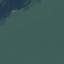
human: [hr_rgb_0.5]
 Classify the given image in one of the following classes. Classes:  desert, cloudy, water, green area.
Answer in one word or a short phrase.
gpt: water